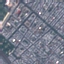
Label: Residential